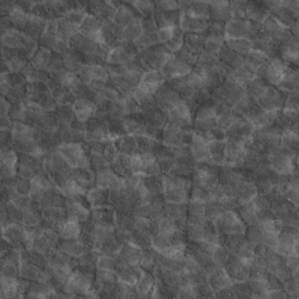
Label: non_frost